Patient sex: M
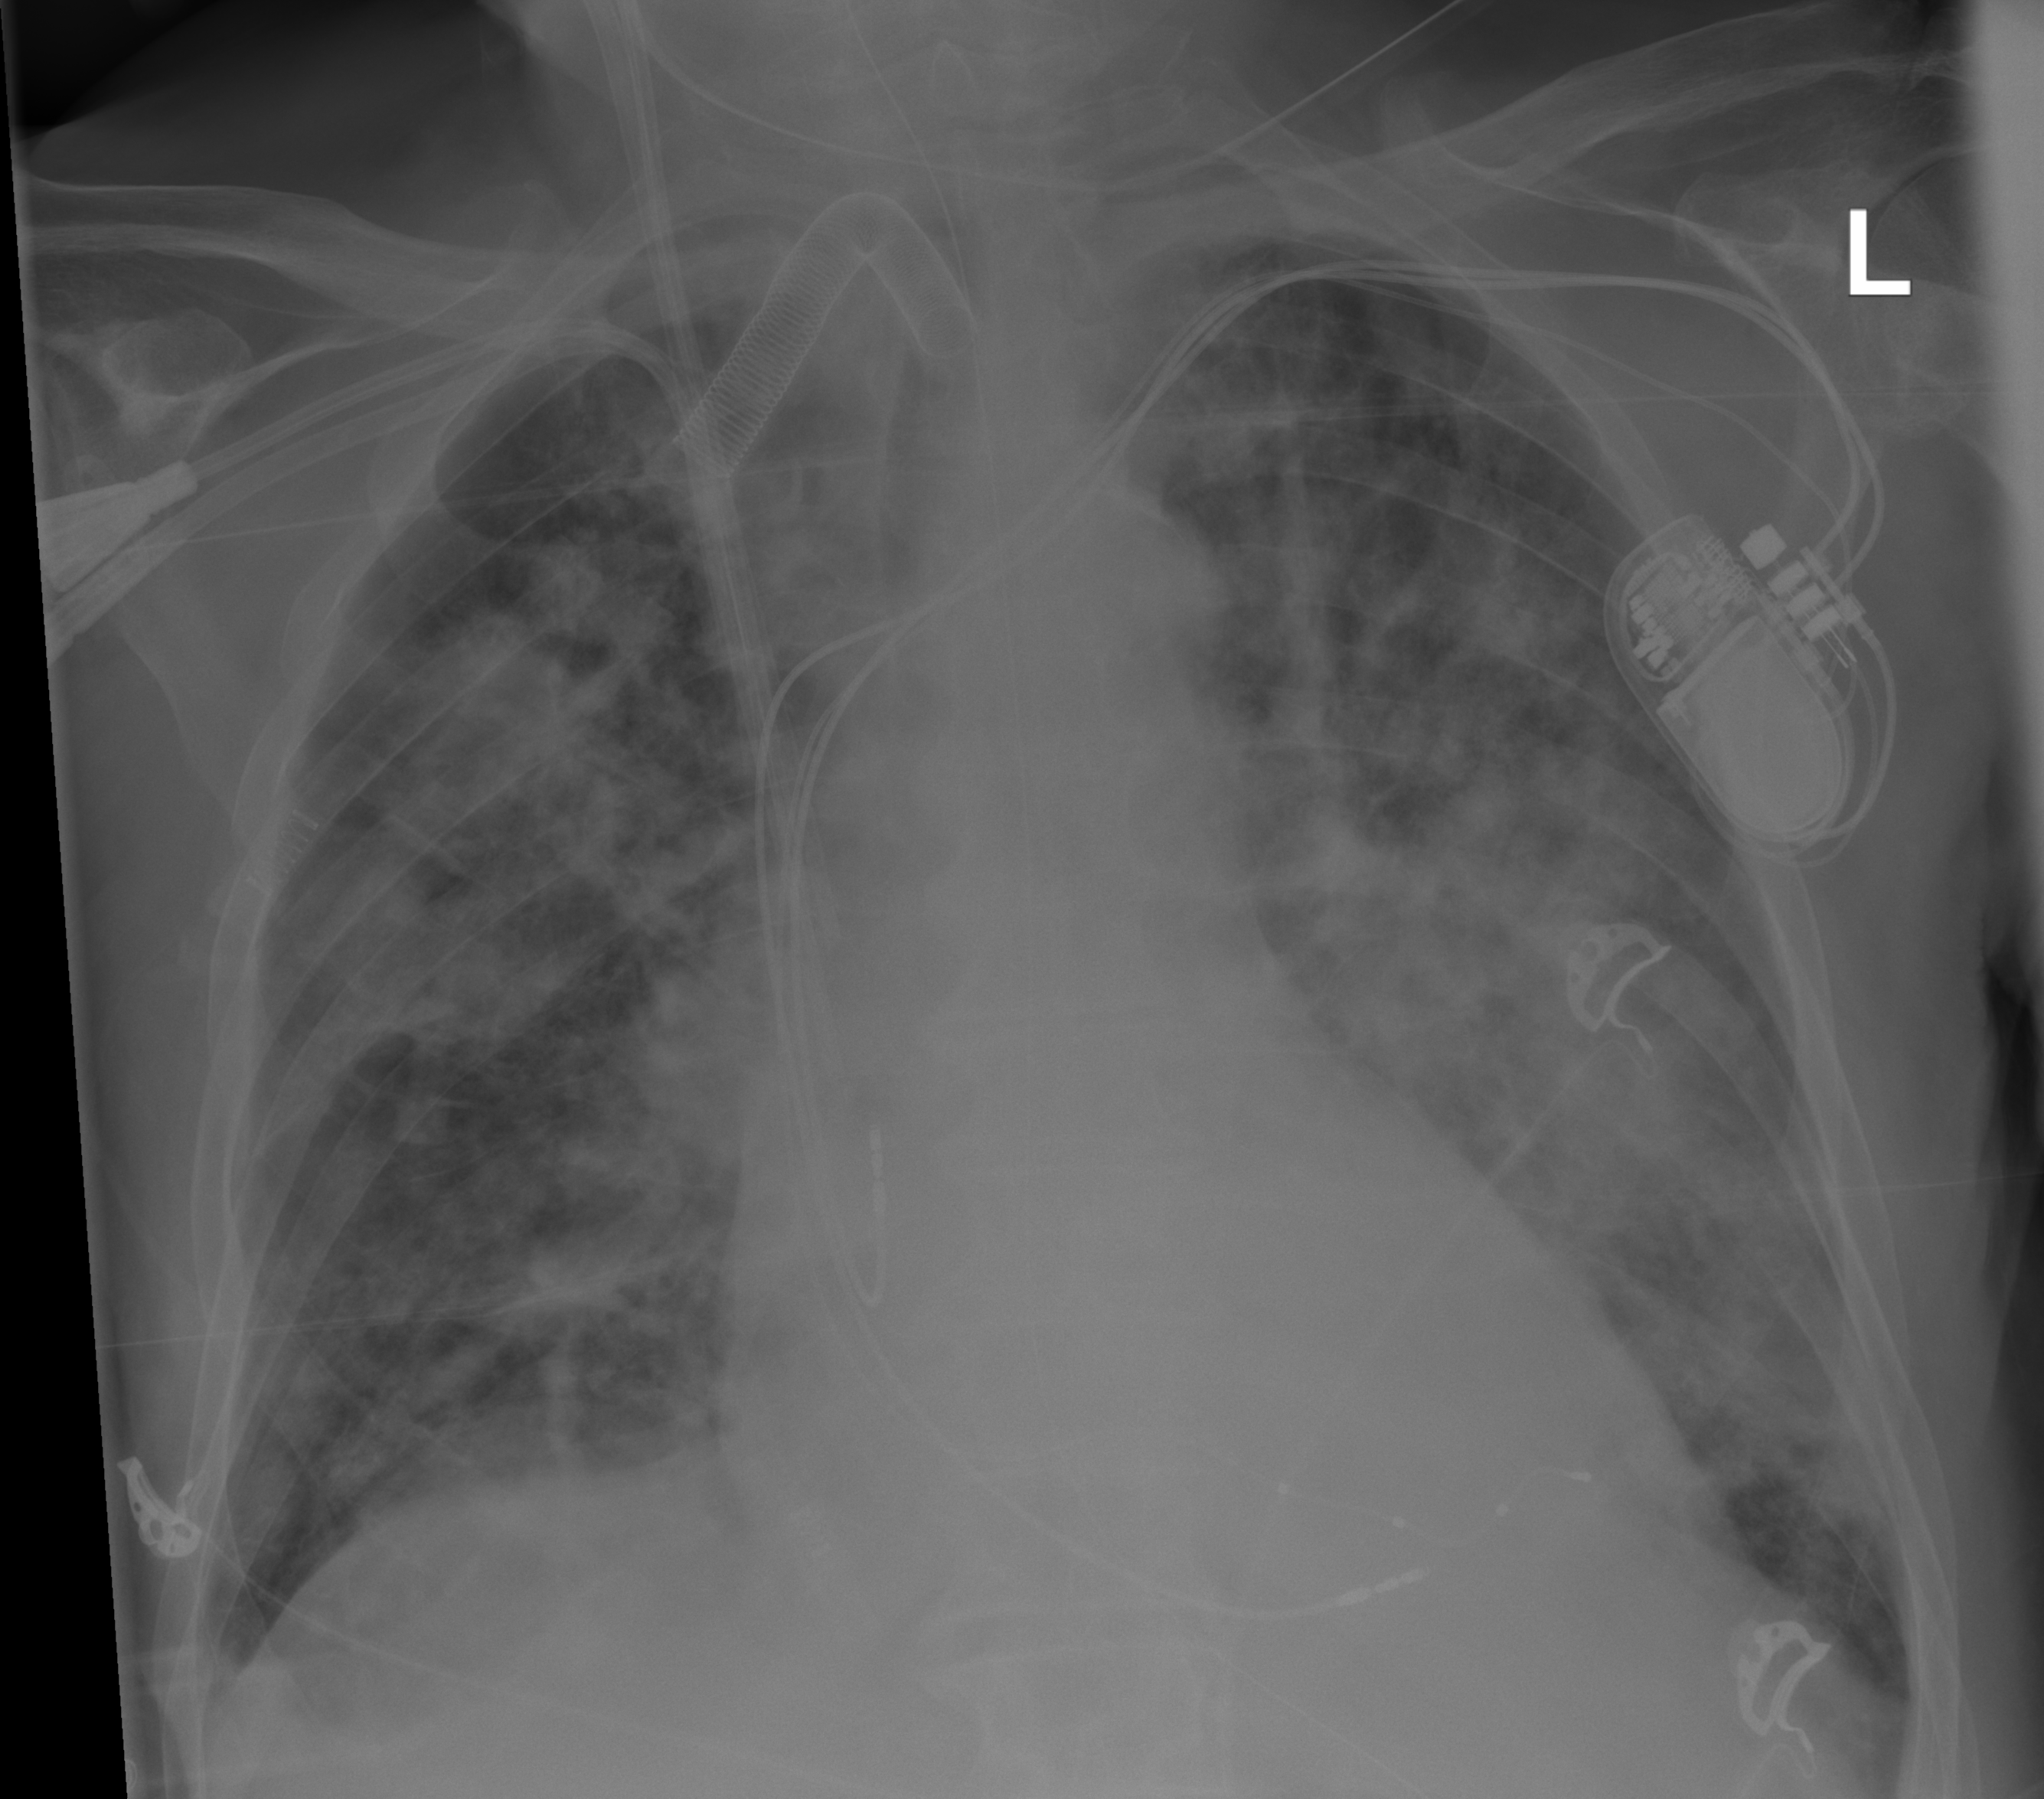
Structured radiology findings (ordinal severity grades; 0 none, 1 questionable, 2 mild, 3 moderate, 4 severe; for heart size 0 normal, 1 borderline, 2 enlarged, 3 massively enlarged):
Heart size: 0
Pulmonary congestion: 2
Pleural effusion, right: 0
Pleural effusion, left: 0
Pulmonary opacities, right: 3
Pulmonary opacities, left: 3
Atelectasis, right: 2
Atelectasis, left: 3